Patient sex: F
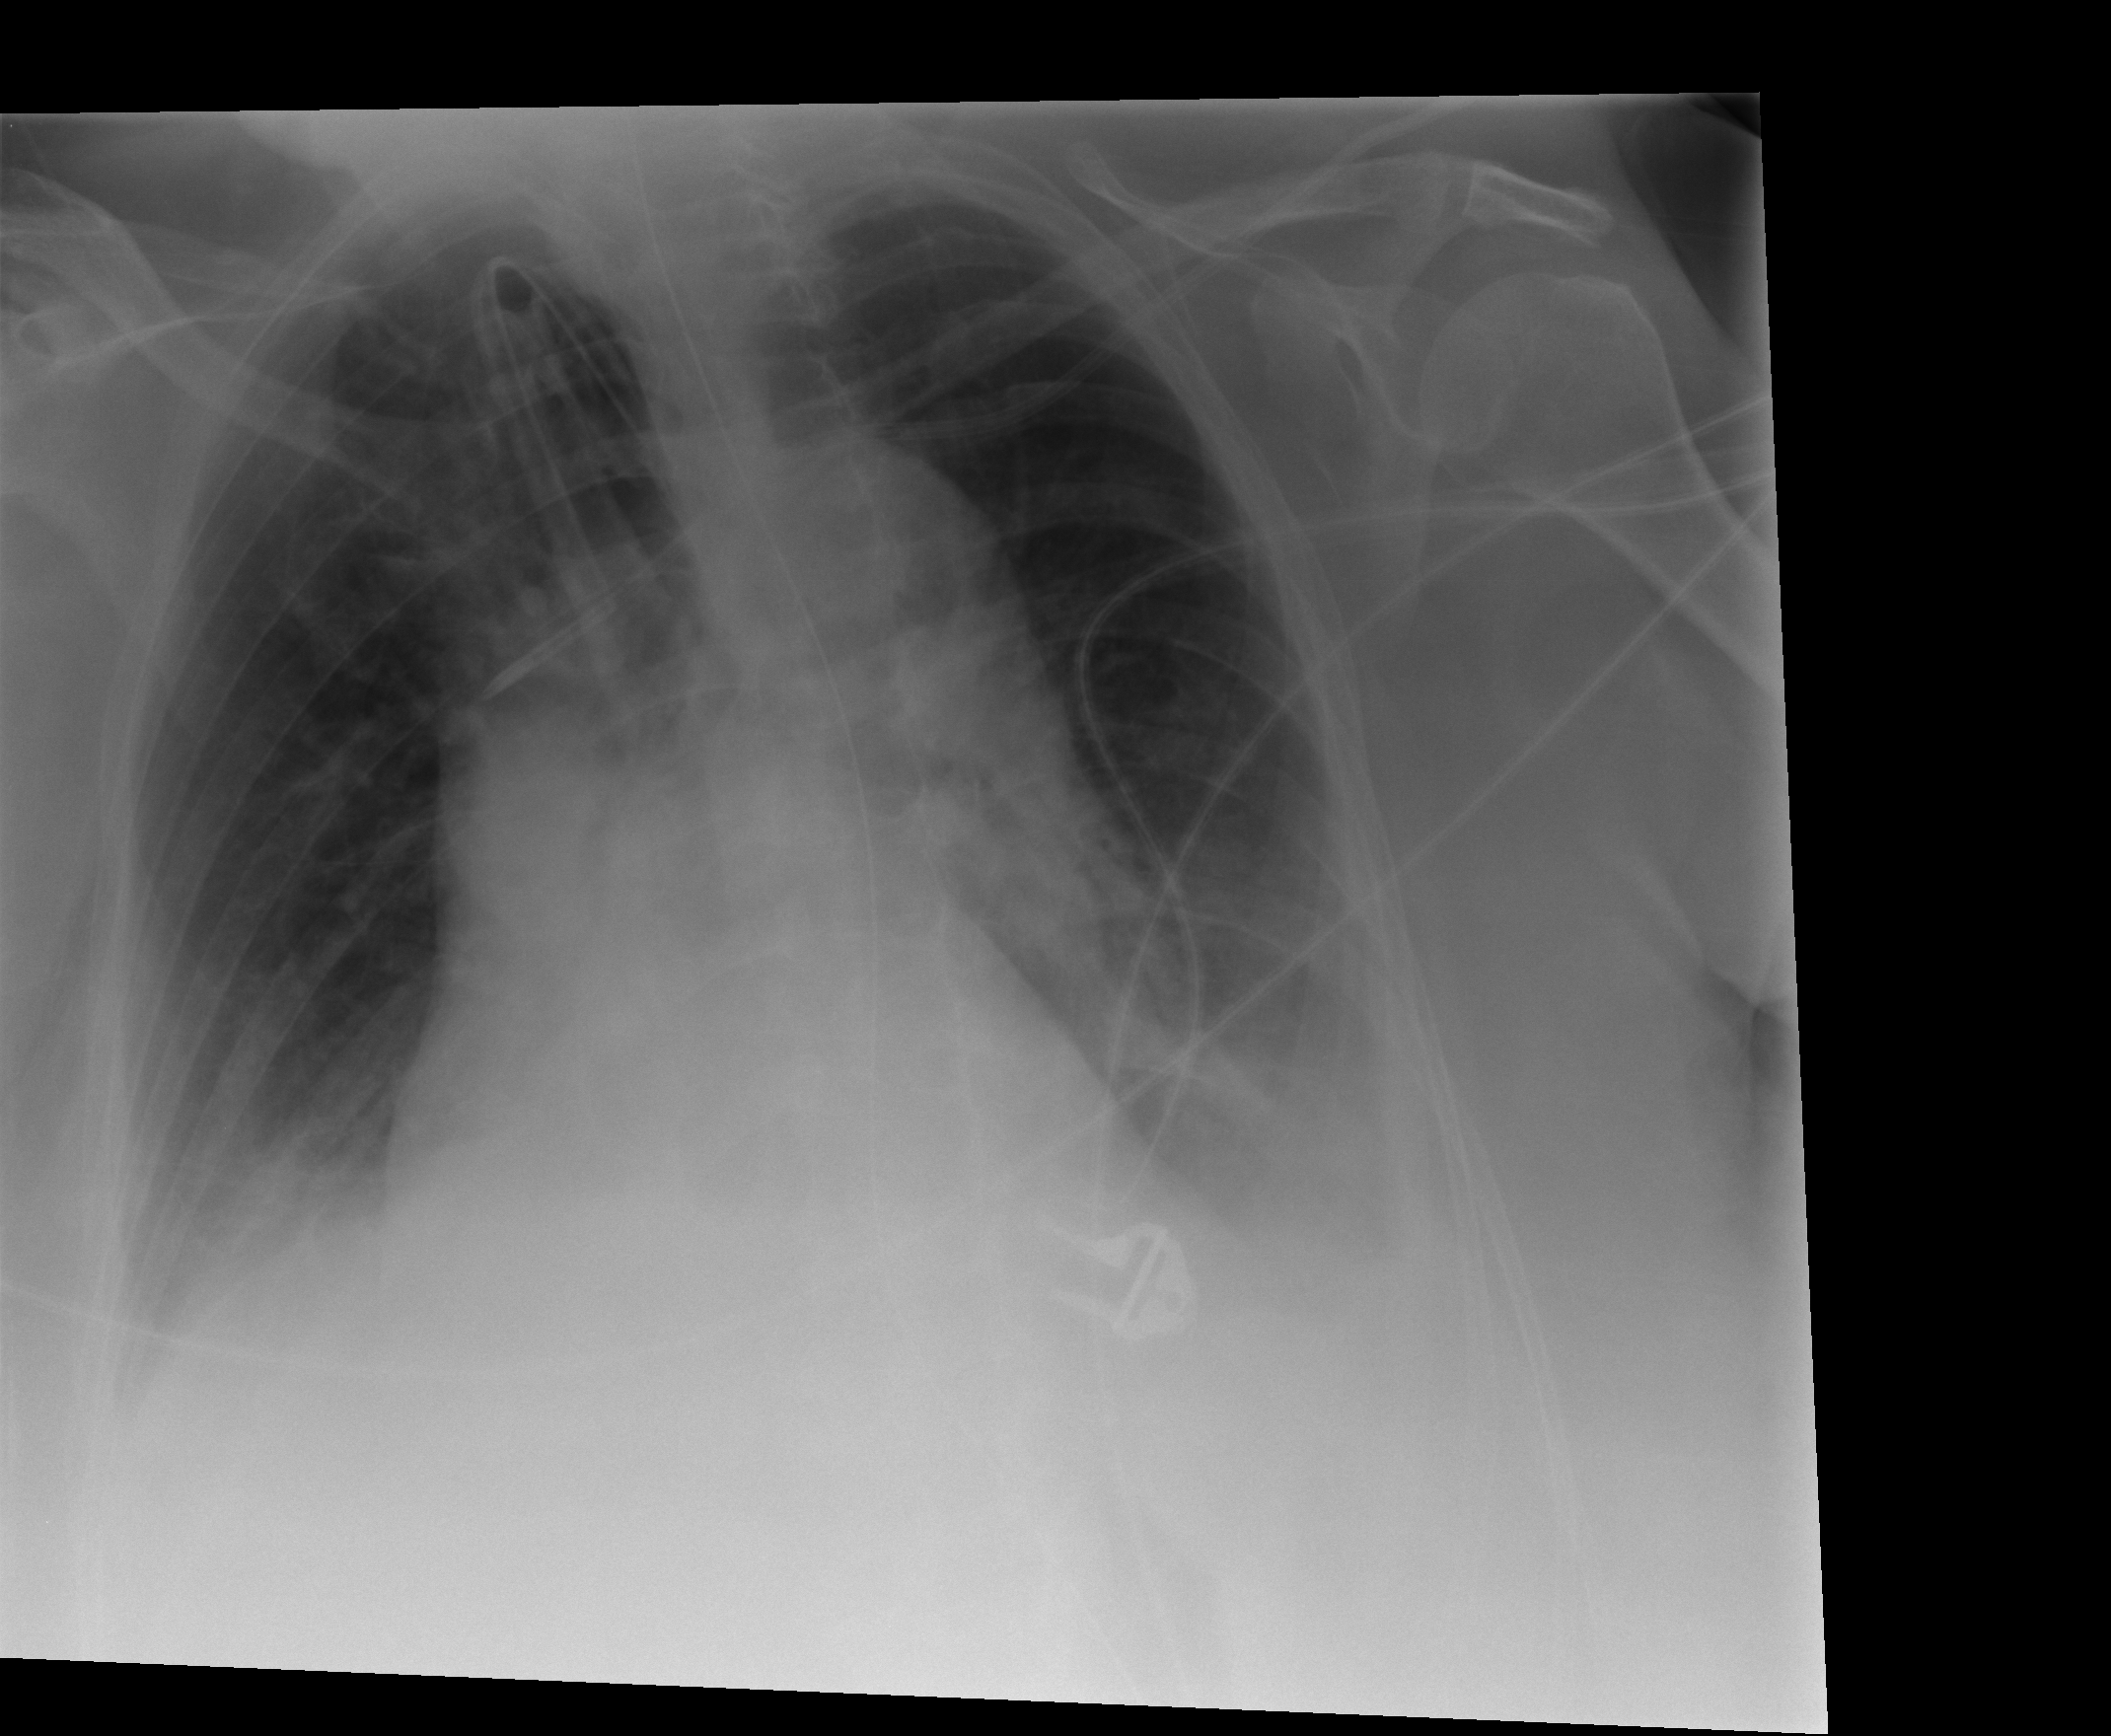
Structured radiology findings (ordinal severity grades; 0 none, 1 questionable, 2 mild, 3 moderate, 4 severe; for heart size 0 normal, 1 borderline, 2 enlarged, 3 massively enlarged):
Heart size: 1
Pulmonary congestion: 0
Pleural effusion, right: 1
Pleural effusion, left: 2
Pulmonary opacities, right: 0
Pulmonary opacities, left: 0
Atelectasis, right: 2
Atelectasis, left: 2